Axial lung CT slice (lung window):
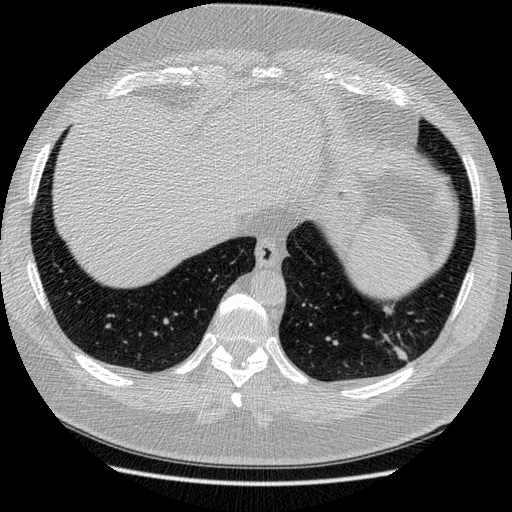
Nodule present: yes
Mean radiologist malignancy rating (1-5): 3.25